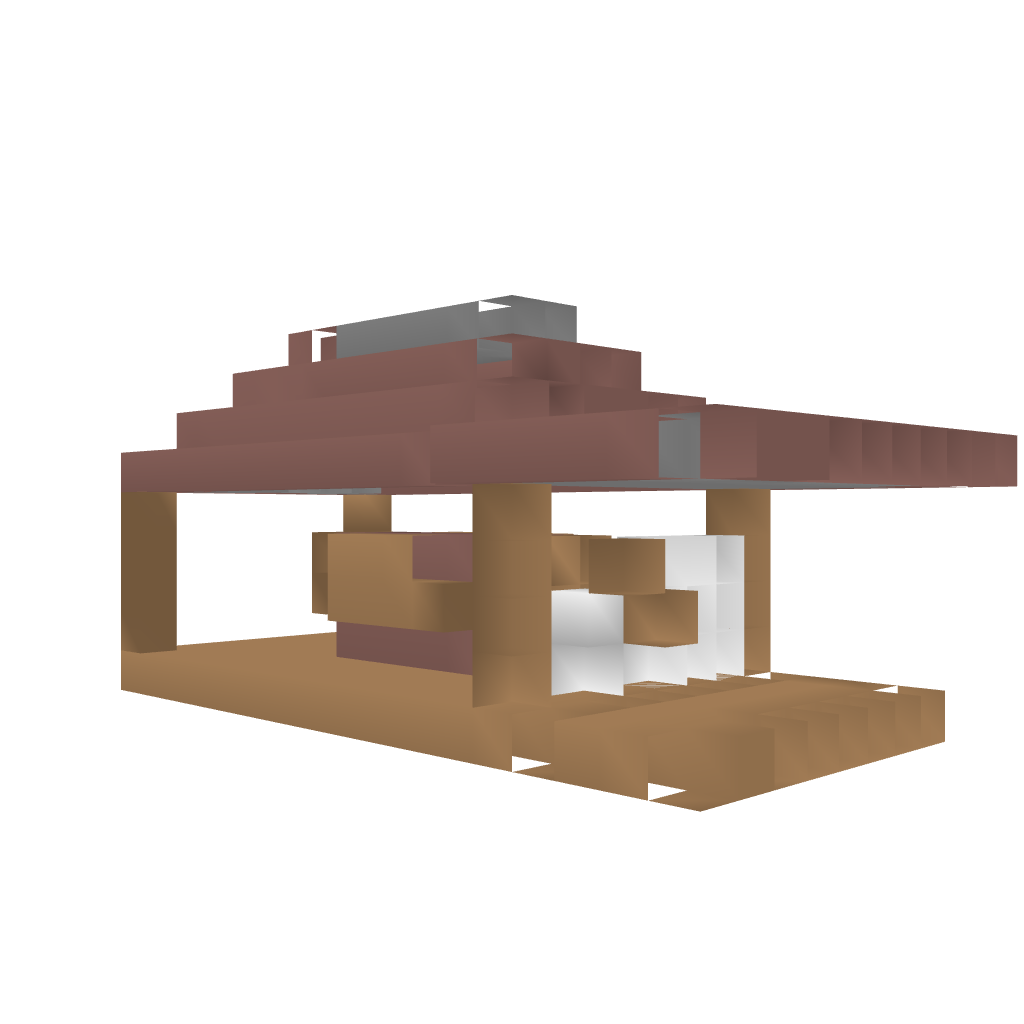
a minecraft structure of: Small Shop with Redstone Lighting good quality